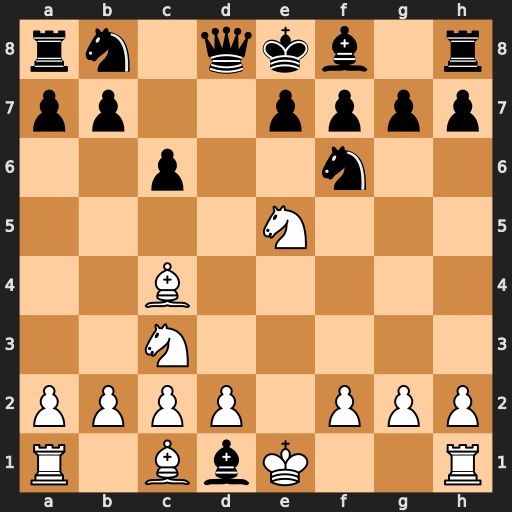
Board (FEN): rn1qkb1r/pp2pppp/2p2n2/4N3/2B5/2N5/PPPP1PPP/R1BbK2R
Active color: w
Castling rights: KQkq
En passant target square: -
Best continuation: Bxf7#